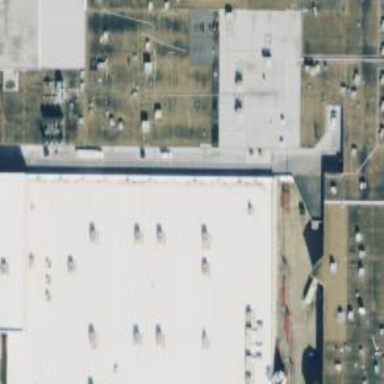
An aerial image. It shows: Retail building.